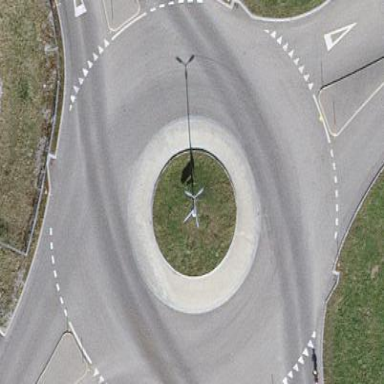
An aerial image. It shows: Secondary road leading to roundabout.